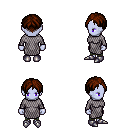
a pixel art fantasy rpg character, female body template, dark elf, purple skin, chain mail, teal pants, brown parted hairstyle, metal boots, four views (front, back, left, right), 2x2 character sprite sheet, small pixel art, hard edges, no anti-aliasing